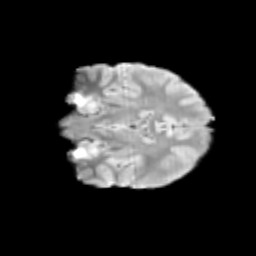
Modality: T2w
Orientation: coronal
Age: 10
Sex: male
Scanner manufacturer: siemens
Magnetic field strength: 3 T
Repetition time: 3.8 s
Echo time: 0.07 s